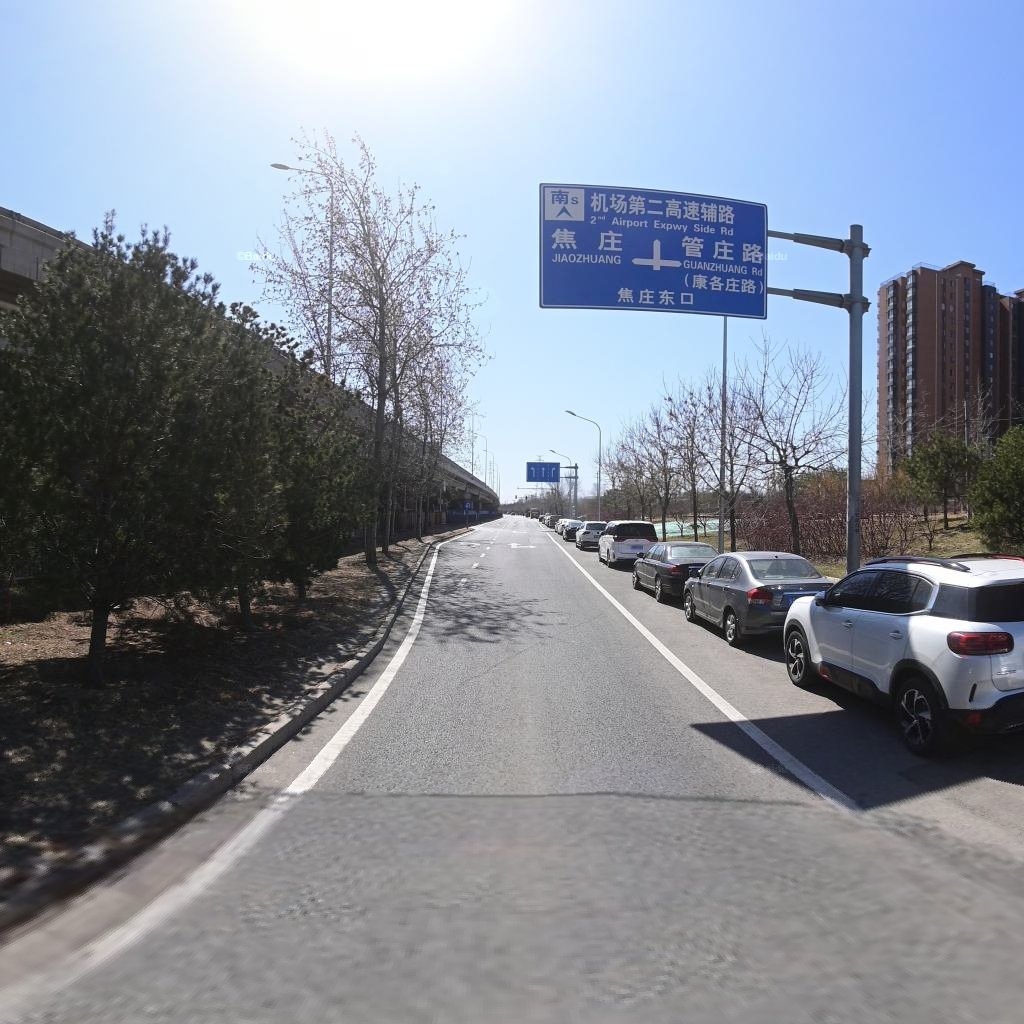
Region: Chaoyang
Road damage annotations: longitudinal crack